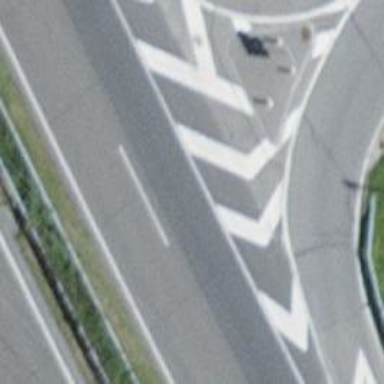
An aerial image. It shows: Asphalt motorway.